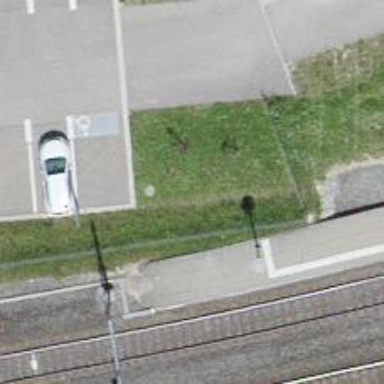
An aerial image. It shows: Abandoned railway spur with one track.